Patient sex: M
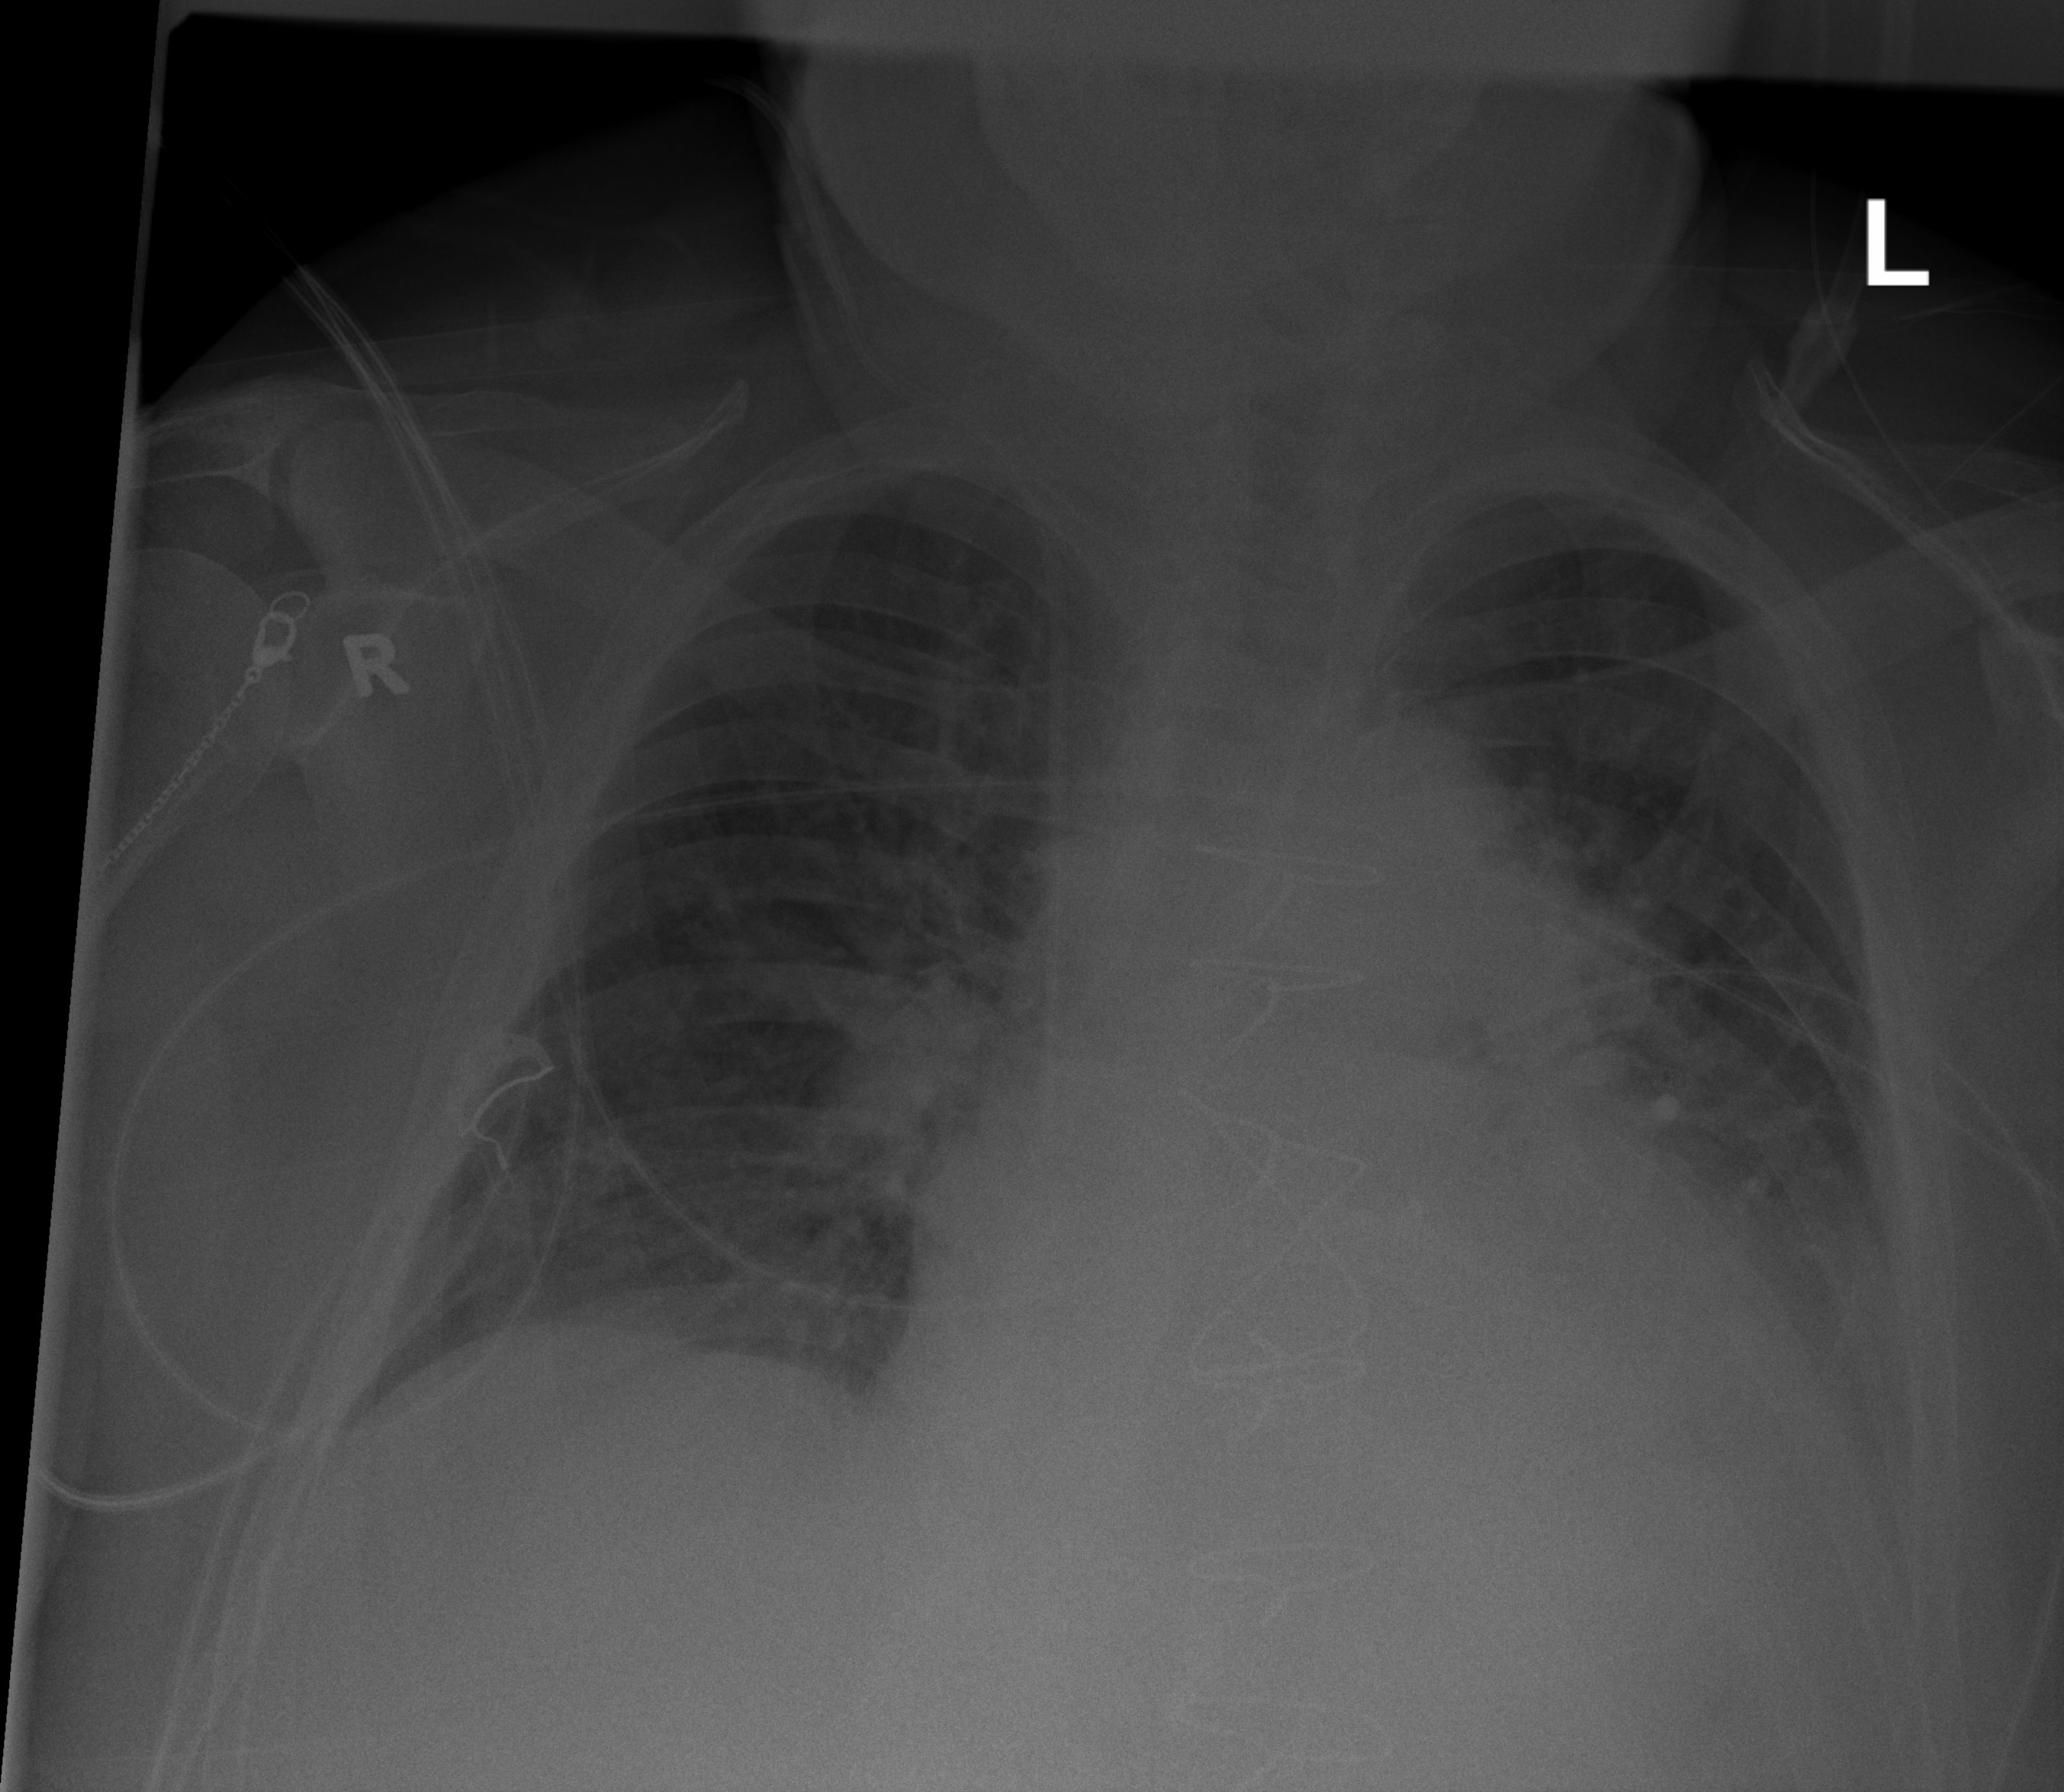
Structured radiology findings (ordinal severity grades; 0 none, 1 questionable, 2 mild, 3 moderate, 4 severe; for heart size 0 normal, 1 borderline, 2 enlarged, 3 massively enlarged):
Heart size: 2
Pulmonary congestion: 3
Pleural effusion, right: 0
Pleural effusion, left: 3
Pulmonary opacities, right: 1
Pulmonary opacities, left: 1
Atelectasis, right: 0
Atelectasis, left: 2